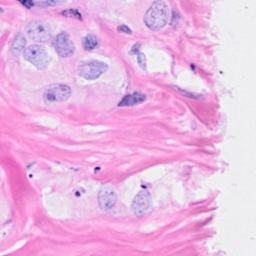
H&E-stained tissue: Breast